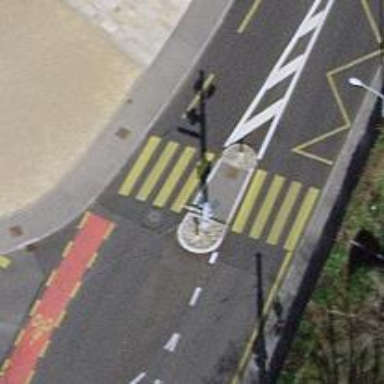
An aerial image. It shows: Uncontrolled zebra crossing with central island.